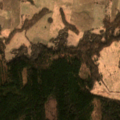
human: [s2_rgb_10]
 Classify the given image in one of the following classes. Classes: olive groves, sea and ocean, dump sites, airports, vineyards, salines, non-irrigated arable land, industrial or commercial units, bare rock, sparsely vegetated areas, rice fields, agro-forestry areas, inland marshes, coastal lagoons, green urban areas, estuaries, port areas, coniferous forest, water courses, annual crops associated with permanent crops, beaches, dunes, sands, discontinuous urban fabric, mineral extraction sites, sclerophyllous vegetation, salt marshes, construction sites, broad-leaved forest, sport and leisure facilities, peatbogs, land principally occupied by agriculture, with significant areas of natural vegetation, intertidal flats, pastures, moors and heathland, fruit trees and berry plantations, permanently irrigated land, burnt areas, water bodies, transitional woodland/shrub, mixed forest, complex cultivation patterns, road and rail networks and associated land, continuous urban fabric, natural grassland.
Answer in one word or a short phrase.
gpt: non-irrigated arable land, pastures, complex cultivation patterns, land principally occupied by agriculture, with significant areas of natural vegetation, broad-leaved forest, coniferous forest, mixed forest